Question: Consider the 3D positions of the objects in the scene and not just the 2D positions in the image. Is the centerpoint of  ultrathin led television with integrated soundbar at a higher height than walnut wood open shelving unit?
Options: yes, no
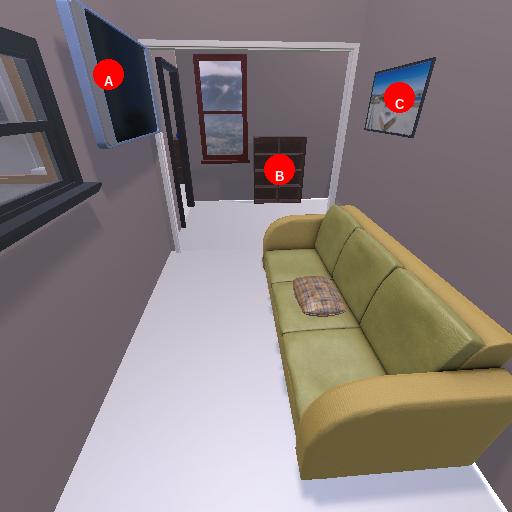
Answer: yes